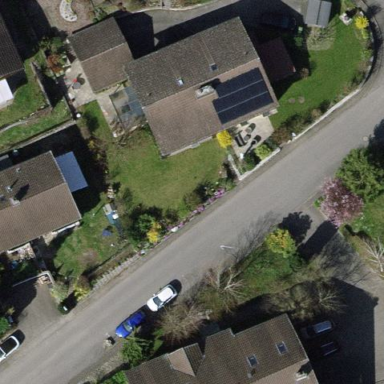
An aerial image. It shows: Semi-detached house.